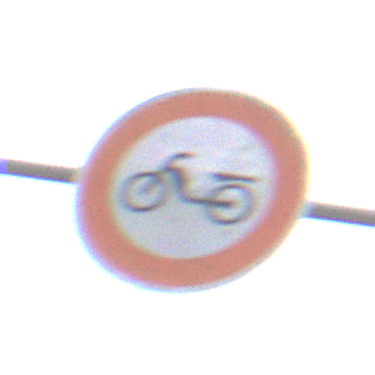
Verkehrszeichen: VerbotMofas
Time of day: MorningAfternoon
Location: Outdoor (RoadRail)
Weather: Overcast
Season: NotSpecified
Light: Natural